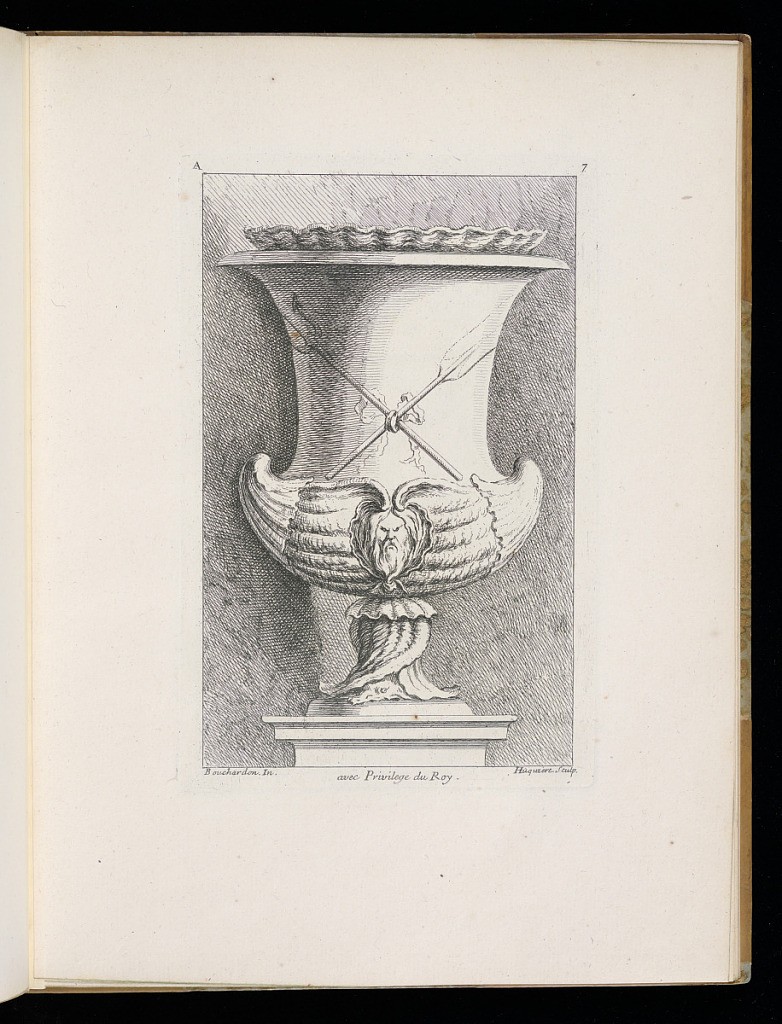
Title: Ornamental Vase Design
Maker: Edme Bouchardon, French, 1698–1762
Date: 1738-1749
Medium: Etching on laid paper
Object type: Print
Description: A krater form with crossed oars on the body of the vase, below which is a grotesque mask. The foot of the vase is of an organic, spiraling shape. The lip of the vase has a scalloped rim emerging from the interior, and there are knob handles derived from coquillage forms. The plate is lettered and numbered.